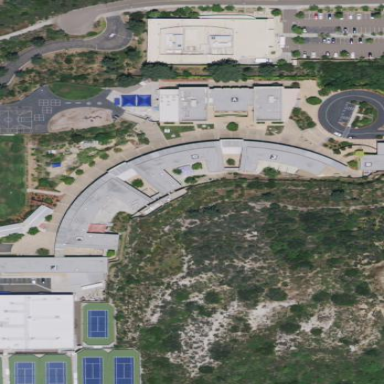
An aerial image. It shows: Educational building.